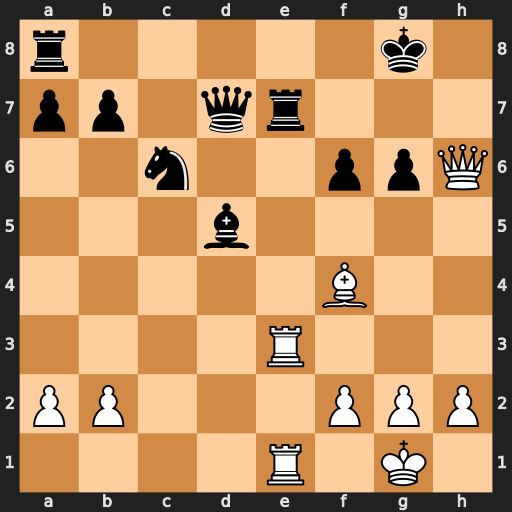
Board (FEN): r5k1/pp1qr3/2n2ppQ/3b4/5B2/4R3/PP3PPP/4R1K1
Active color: w
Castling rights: -
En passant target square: -
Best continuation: Qxg6+ Rg7 Re8+ Rxe8 Rxe8+ Qxe8 Qxe8+